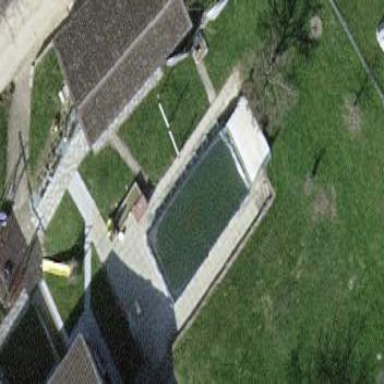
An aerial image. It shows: Swimming pool located in leisure land.